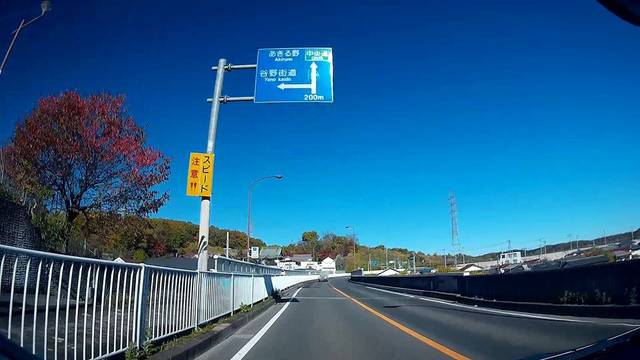
Region: Japan
Coordinates: 35.68, 139.339